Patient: sex M, age 52
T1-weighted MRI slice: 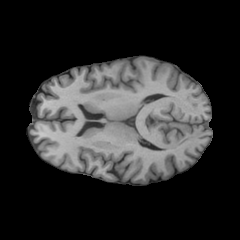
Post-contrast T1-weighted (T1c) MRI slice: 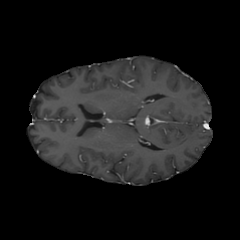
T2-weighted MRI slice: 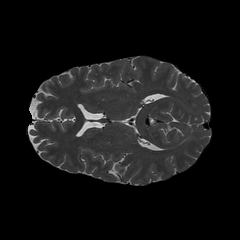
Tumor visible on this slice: no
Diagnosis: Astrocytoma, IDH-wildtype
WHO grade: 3